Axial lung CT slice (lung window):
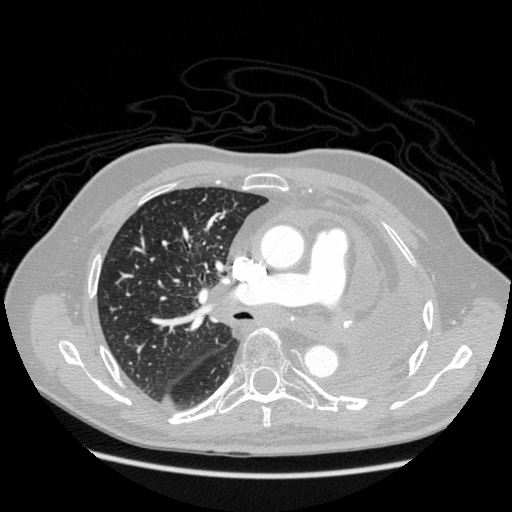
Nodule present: no